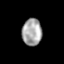
Tissue: skin
Cell type: Epithelial cells
Senescence score: 0.2799
Nuclear area (px): 520
Mean DAPI intensity: 167.181